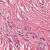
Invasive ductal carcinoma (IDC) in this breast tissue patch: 1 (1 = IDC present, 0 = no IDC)